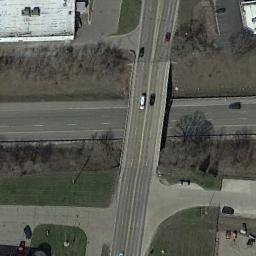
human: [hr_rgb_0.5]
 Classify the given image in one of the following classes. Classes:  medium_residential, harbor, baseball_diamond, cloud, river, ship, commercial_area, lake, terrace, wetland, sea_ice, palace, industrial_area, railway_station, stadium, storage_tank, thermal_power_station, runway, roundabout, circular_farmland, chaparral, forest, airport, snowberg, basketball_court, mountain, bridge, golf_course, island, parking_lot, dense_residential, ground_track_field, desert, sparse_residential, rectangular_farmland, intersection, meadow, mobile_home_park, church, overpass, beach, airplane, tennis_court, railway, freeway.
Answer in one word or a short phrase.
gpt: overpass